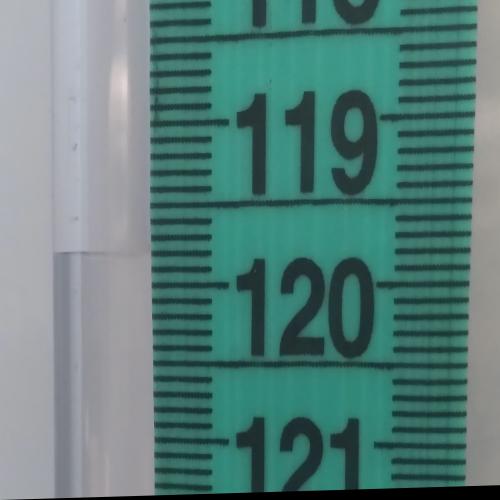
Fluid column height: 119.8 cm